Question: I was reading about the C++ Objects when I got this doubt. Suppose there are two classes
'''
class X
{
virtual int def() { };
}
class Y
{
virtual int abc() { };
}
class Z : public X,public Y
{
virutal int abc() { return a };
int a;
}
'''
Now what I understand is both Y and Z have the reference to Z::abc() in their virtual tables which helps to resolve the correct function to call. Consider
'''
Y *y = new Z;
Z *z = new Z;
y->abc() // I understand this is done by reaching the vptr of y by this = this + sizeof (X)
and z->abc() // z has its own vptr reachable
'''
My understanding is that in both the cases the "this" pointer is passed and after finding out the correct abc() to call, how does the programm reach the int value "a"?
How does the compiler calculate the address of " int a" correctly based on type of the object passed?
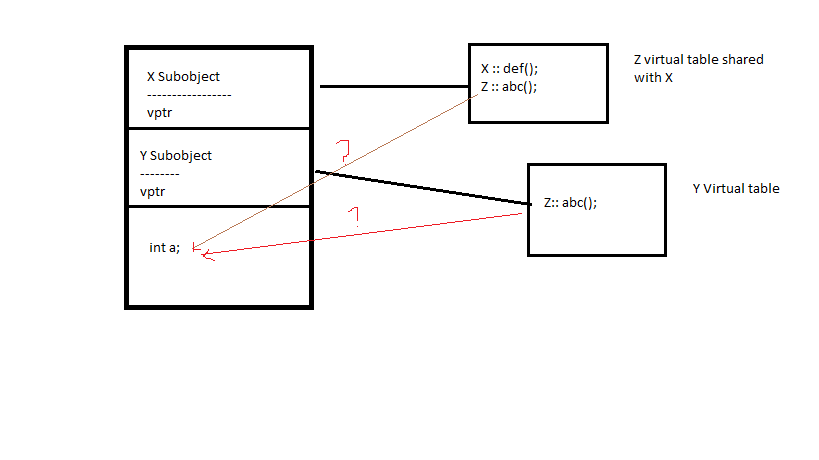
Answer: This is all implementation detail, and different compilers do different things. There are two common approaches to the problem but both depend on fixing what the 'this' pointer refers to in the function definition.
One approach is to have the 'this' pointer always referring to the complete object (at least at the level of the final overrider of that virtual function). In this approach, and in the presence of multiple inheritance, the entries in the vtable don't contain a pointer to the actual function, but a pointer to a trampoline that adjusts the 'this' pointer and then jumps to the overrider. The advantage of this approach is that for the leftmost non-empty base and in all cases of single inheritance the entry in the vtable is really the overrider and there is no cost associated. This is the approach taken in the Itanium C++ ABI, which is used in different OS, including Linux.
Another approach is to always pass the address of the subobject that first declared the member function. In this case the caller adjusts the 'this' pointer to refer to the subobject jumping through the vtable. As in the first case, if there is no offset (first nonempty base, single inheritance) the compiler does not need to add any adjustment and no cost is incurred. Inside the implementation of the final overrider, the compiler uses offsets from the pointer of the base that declared the function, rather than offsets from the complete object. I believe this is the case in Windows/Visual Studio, but don't take my word here, as I don't have access to the VS C++ ABI to confirm this.
A third approach is to store in the vtable the adjustment directly. This approach is less common and incurs the cost of adjusting the offset even when it needs not be updated (by adding 0). I don't know of any current compiler that uses this approach.